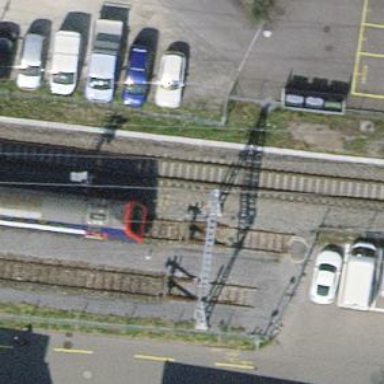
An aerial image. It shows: Railway buffer stop.